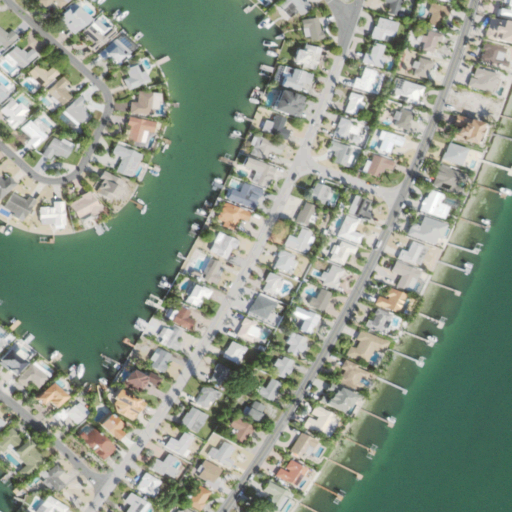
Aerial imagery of island in Florida named Mud Key containing medium intensity development, open water, high intensity development, low intensity development, open development, and herbaceous wetlands